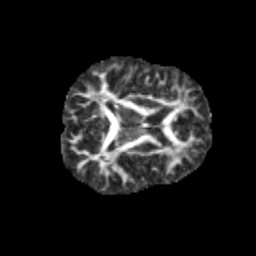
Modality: FA
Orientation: axial
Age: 9
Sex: female
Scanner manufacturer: siemens
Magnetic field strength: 3 T
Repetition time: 3.8 s
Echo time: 0.07 s